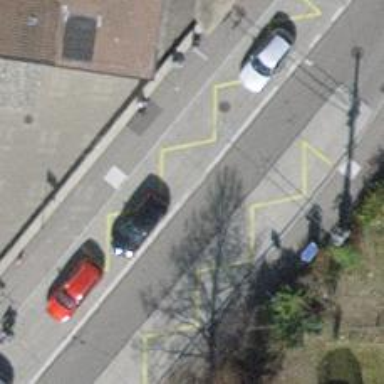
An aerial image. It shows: Bus stop for trolleybuses with designated stop position for public transport.